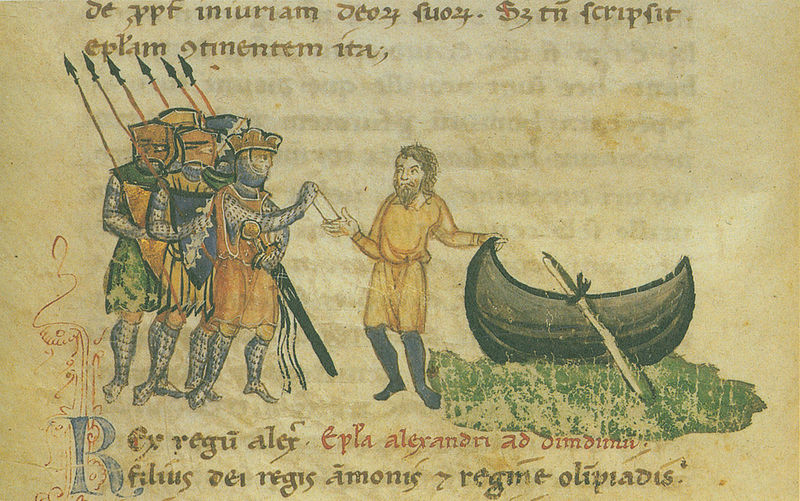
Titel: Alexanderroman
Institution: Leipzig, Stadtbibliothek
Schlagwörter: mann, meer, wasser, see, männer, ornament, bart, mantel, krone, boot, kahn, paddel, ruder, schiff, schrift, papier, fischer, könig, soldaten, buch, geben, druck, illustration, schwert, text, waffen, buchstabe, buchstaben, initiale, kauf, helm, ritter, rüstung, pergament, römer, brief, reise, mittelalter, krieger, lanzen, schriftrolle, übergabe, speer, speere, fähre, lotse, miniatur, handschrift, fahrt, latein, fährmann, überfahrt, nachricht, auftrag, sper, buchmalerei, kettenhemd, mittelatler, knappe, tausch, auftag